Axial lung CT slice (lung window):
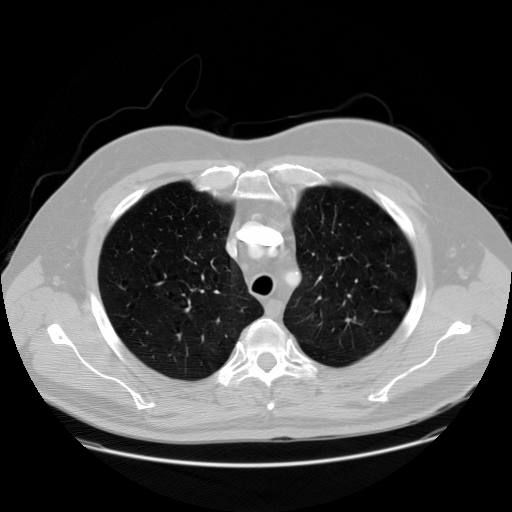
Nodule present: no